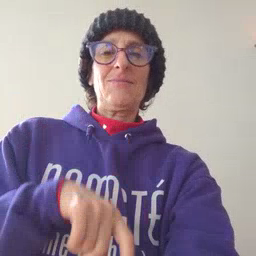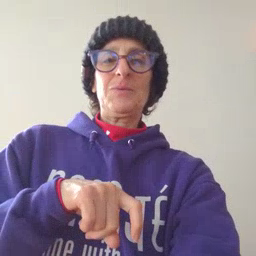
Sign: haveto